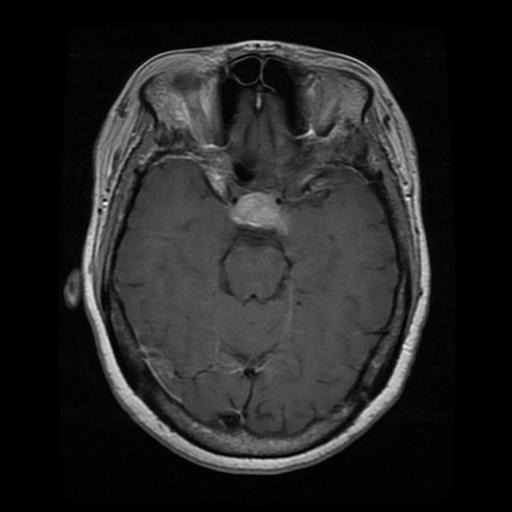
Label: pituitary